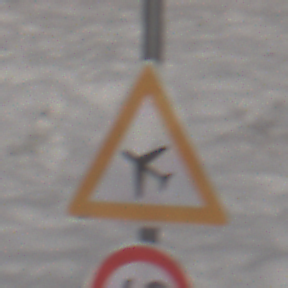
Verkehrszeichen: FlugbetriebRechts
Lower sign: Geschwindigkeit40
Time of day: MorningAfternoon
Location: Outdoor (Nature)
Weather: PartlyCloudy
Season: Winter
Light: Natural